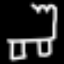
Label: chair